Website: walmart
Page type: payment
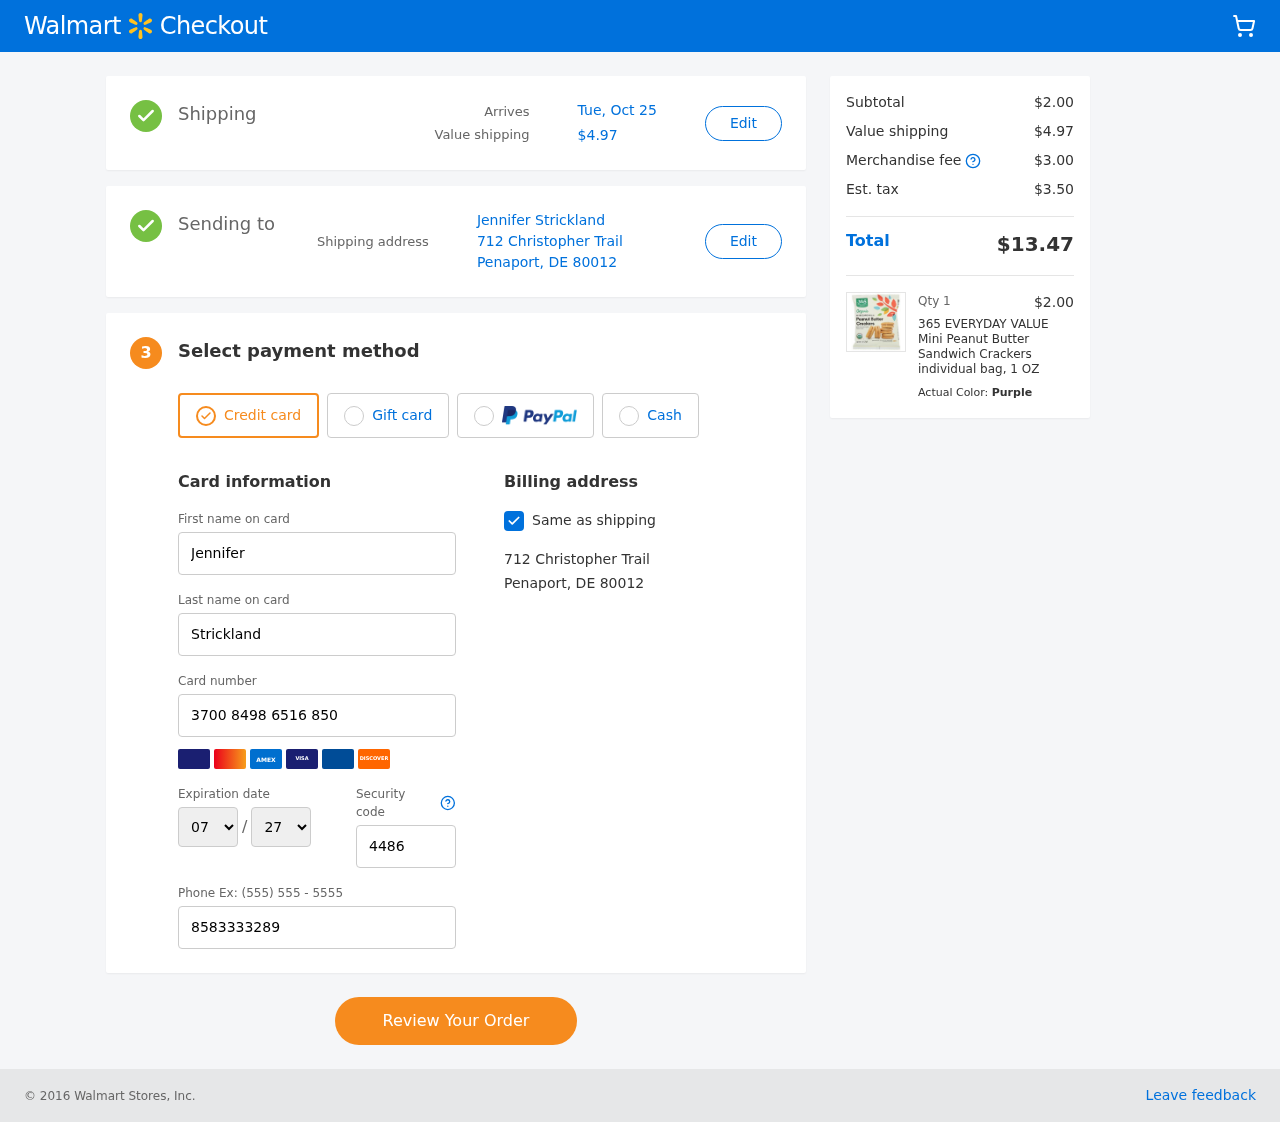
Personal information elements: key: PII_CARD_EXPIRY_MONTH
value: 07
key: PII_CARD_EXPIRY_YEAR
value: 27
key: PII_CITY_STATE_ZIP
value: Penaport, DE 80012
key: PII_FULLNAME
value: Jennifer Strickland
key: PII_STREET
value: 712 Christopher Trail
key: PII_FIRSTNAME
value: Jennifer
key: PII_LASTNAME
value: Strickland
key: PII_CARD_NUMBER
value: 3700 8498 6516 850
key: PII_CARD_CVV
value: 4486
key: PII_PHONE
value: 8583333289
Product elements: key: PRODUCT1_NAME
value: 365 EVERYDAY VALUE Mini Peanut Butter Sandwich Crackers individual bag, 1 OZ
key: PRODUCT1_PRICE
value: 2
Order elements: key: ORDER_DELIVERY_DATE
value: Tue, Oct 25
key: ORDER_SHIPPING_COST
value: $4.97
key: ORDER_SUBTOTAL
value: $2.00
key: ORDER_MERCHANDISE_FEE
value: $3.00
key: ORDER_TAX
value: $3.50
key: ORDER_TOTAL
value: $13.47
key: ORDER_NUM_ITEMS
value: Qty 1